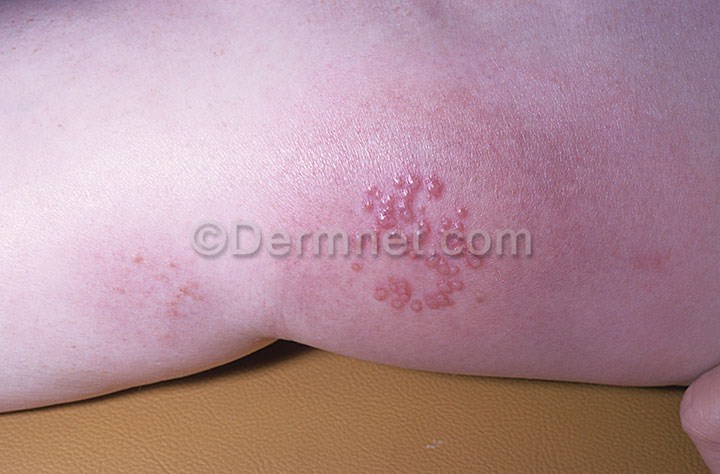
Disease: Warts Molluscum and other Viral Infections